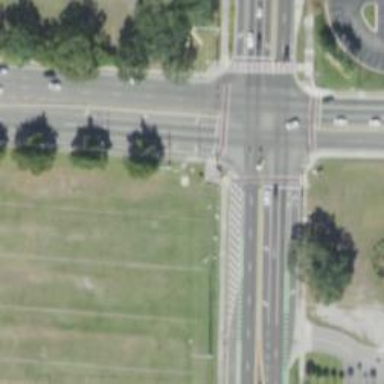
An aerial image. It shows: Marked crossing with lines on the road.